Question:
I am very new in haskell, i wrote the code for item details and search the detail for each item.
'''
type Code = Int
type Name = String
type Database = (Code,Name)
textfile::IO()
textfile = appendFile "base.txt" (show[(110,"B")])
'''
code for search
'''
fun::IO ()
fun=do putStrLn"Please enter the code of the product"
x<-getLine
let y = read x :: Int
show1 y
textshow::IO [Database]
textshow= do x<-readFile "base.txt"
let y=read x::[Database]
return y
show1::Code->IO ()
show1 cd= do o<-textshow
let d=[(x,y)|(x,y)<-o,cd==x]
putStr(show d)
'''
but, the problem is, it is working good for single data, if i append another data, then it showing error 'Prelude.read: no parse' when i am trying to search the item.
Help will be appreciated !!
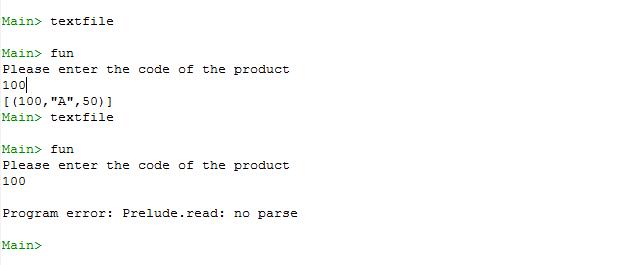
Answer: Your problem is in the format of your data file. After one use of 'textfile', the file contains the following:
'''
[(110,"B")]
'''
That's a good list, and it works. After the second use of 'textfile', the file contains the following:
'''
[(110,"B")][(110,"B")]
'''
That's not a good list, and it fails. You can see this in 'ghci':
'''
*Main> read "[(110,"B")][(110,"B")]" :: [Database]
*** Exception: Prelude.read: no parse
'''
It's clear that 'read' expects a single list, not two lists following each other.
If you want to append to a file that contains a single Haskell list, you need to read the file, append to the list, and write the new list in the file as a replacement.
'''
addToFileList :: (Read a, Show a) => FilePath -> a -> IO ()
addToFileList fp a = do olds <- readFile fp 'catch' \e ->
if isDoesNotExistError e
then return "[]"
else ioError e
let oldl = read olds
newl = oldl ++ [a]
news = show newl
length news 'seq'
writeFile fp news
'''
This is a little tricky because of two tings:
- 'readFile''writeFile''seq'- 'catch'